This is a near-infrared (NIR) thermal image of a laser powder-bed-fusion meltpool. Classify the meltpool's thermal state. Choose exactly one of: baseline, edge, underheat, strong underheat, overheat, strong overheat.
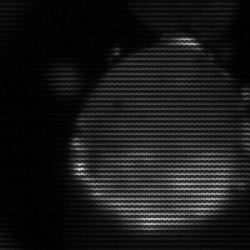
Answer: edge